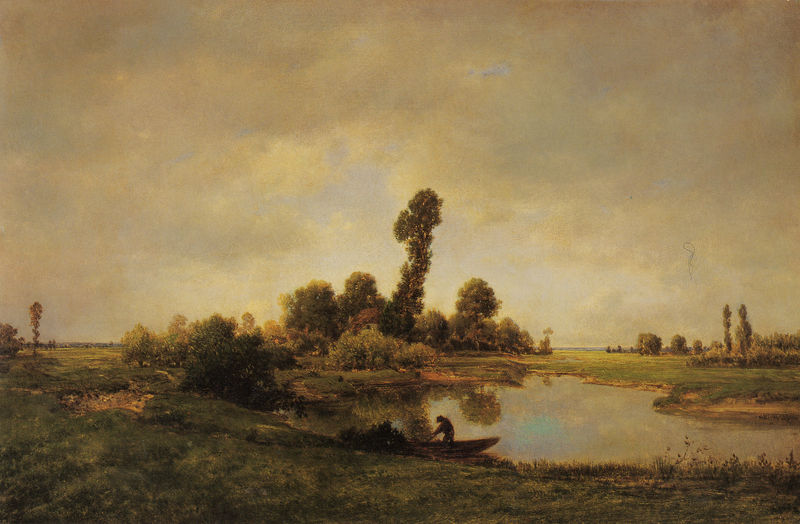
Titel: Eine Flusslandschaft
Künstler: Théodore Rousseau
Standort: New York (New York)
Institution: The Metropolitan Museum of Art
Schlagwörter: baum, blau, dunkel, gemälde, gewitter, himmel, laub, mann, schatten, wasser, weiß, wolken, bäume, fluss, gelb, grün, komposition, landschaft, ocker, sand, see, teich, ufer, abend, blume, braun, grau, hell, licht, schwarz, zeichnung, dach, gras, haus, rasen, weg, wiese, wolke, beige, malerei, bild, holland, spiegel, öl, ebene, erde, feld, gracht, gräser, horizont, hügel, natur, pappeln, schilf, spiegelung, strauch, weide, weite, busch, büsche, einsam, flach, gewässer, sträucher, wiesen, land, gold, pflanze, gainsborough, rosa, wald, boot, kahn, ruder, weiher, garten, bewölkt, schiff, sommer, strand, düster, fischer, hang, hellgrün, violett, herbst, idylle, rand, friedrich, romantik, constable, ruderer, rudern, stimmung, abendstimmung, fischerboot, kanu, bedeckt, gewitterwolken, laubbaum, senkrecht, fahren, tümpel, laubbäume, landscahft, hain, fähre, netz, ablegen, nachen, trist, tiefer horizont, john constable, caspar david, tonige malerei, mäandernd, d, fliuss, stimmungslandschaft, mann im boot